Question: Hello every one i am new in android and i want to customize android key board in the following manner. I want to three buttons previous , next & done above the default keyboard of android. Can we customize default keyboard of android in such manner?
thanks in advance
my pic:
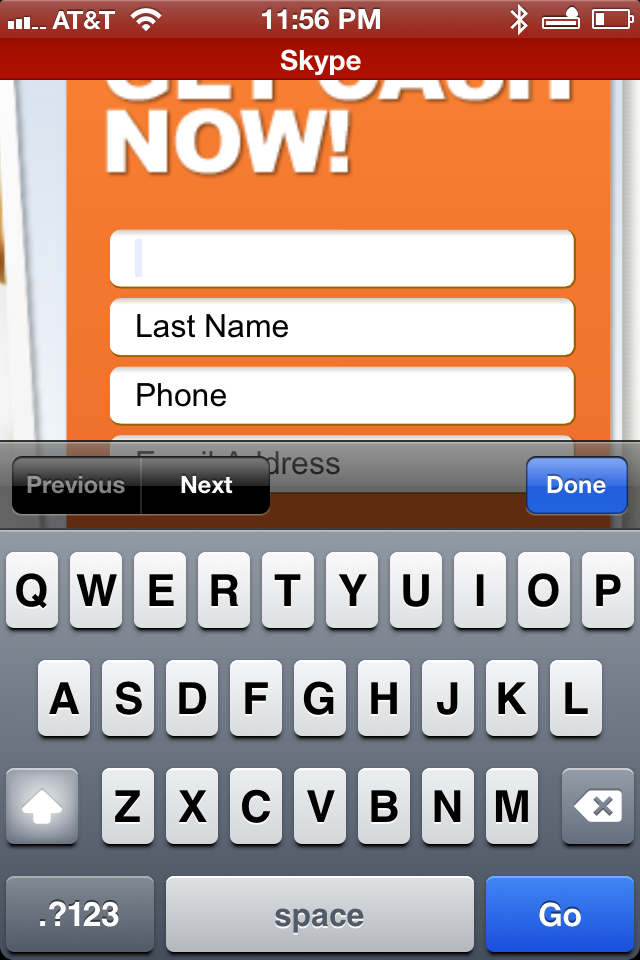
Answer: well after so much of googling and finding various question on stackoverflow i get what i am looking for and i am posting all the thing which i had created .
my activity class
'''
package com.example.demoappkeyboard;
import org.w3c.dom.Text;
import android.app.ActionBar.LayoutParams;
import android.app.Activity;
import android.app.Dialog;
import android.content.Context;
import android.graphics.drawable.ColorDrawable;
import android.os.Bundle;
import android.text.InputType;
import android.view.Menu;
import android.view.View;
import android.view.View.OnClickListener;
import android.view.Window;
import android.view.inputmethod.InputMethodManager;
import android.widget.Button;
import android.widget.EditText;
import android.widget.LinearLayout;
import android.widget.RelativeLayout;
import android.widget.Toast;
public class MainActivity extends Activity {
private EditText ed1,ed2,ed3;
EditText edit3,edit4,edit5;
// private Button sub1 , sub2 , sub3;
private EditText[] bed = {ed1,ed2,ed3};
private static int i = 1,j = 3 , k = 0 ;
@Override
protected void onCreate(Bundle savedInstanceState) {
super.onCreate(savedInstanceState);
setContentView(R.layout.activity_main);
final Dialog alertDialog = new Dialog(MainActivity.this);
ed1 = (EditText) findViewById(R.id.editText1);
ed2 = (EditText) findViewById(R.id.editText2);
ed3 = (EditText) findViewById(R.id.editText3);
edit3 = (EditText) findViewById(R.id.edit3);
ed1.setOnClickListener(new OnClickListener() {
@Override
public void onClick(View v) {
// TODO Auto-generated method stub
initiatePopupWindow("");
}
});
ed2.setOnClickListener(new OnClickListener() {
@Override
public void onClick(View v) {
// TODO Auto-generated method stub
initiatePopupWindow("");
}
});
ed3.setOnClickListener(new OnClickListener() {
@Override
public void onClick(View v) {
// TODO Auto-generated method stub
initiatePopupWindow("");
}
});
}
@Override
public boolean onCreateOptionsMenu(Menu menu) {
// Inflate the menu; this adds items to the action bar if it is present.
getMenuInflater().inflate(R.menu.main, menu);
return true;
}
protected void initiatePopupWindow(String value) {
final String data ="";
final Button sub1,sub2, sub3;
final EditText edit3;
final EditText ed1,ed2,ed3;
final RelativeLayout bottom1;
final Dialog alertDialog = new Dialog(MainActivity.this);
final LinearLayout mainlayout;
alertDialog.requestWindowFeature(Window.FEATURE_NO_TITLE);
alertDialog.getWindow().setBackgroundDrawable(
new ColorDrawable(android.graphics.Color.TRANSPARENT));
alertDialog.setContentView(R.layout.screen_popup);
edit3 = (EditText) alertDialog.findViewById(R.id.edit3);
mainlayout = (LinearLayout)alertDialog.findViewById(R.id.popup_element);
sub1 = (Button) alertDialog.findViewById(R.id.submit1);
sub2 = (Button) alertDialog.findViewById(R.id.submit2);
sub3 = (Button) alertDialog.findViewById(R.id.submit3);
bottom1 = (RelativeLayout) alertDialog.findViewById(R.id.linearLayout3);
Button cancel = (Button) alertDialog.findViewById(R.id.btncancel);
Button submitbtn = (Button) alertDialog.findViewById(R.id.btnsubmit);
ed1=(EditText)findViewById(R.id.editText1);
ed2=(EditText)findViewById(R.id.editText2);
ed3=(EditText)findViewById(R.id.editText3);
if(ed1.hasFocus())
{
String s1 = ed1.getText().toString();
edit3.setText(s1);
edit3.setInputType(InputType.TYPE_CLASS_TEXT);
sub1.setEnabled(true);
}
if(ed2.hasFocus())
{
String s1 = ed2.getText().toString();
edit3.setText(s1);
edit3.setInputType(InputType.TYPE_CLASS_NUMBER);
}
if(ed3.hasFocus())
{
String s1 = ed3.getText().toString();
edit3.setText(s1);
edit3.setInputType(InputType.TYPE_CLASS_TEXT);
}
InputMethodManager imm = (InputMethodManager) getSystemService(Context.INPUT_METHOD_SERVICE);
imm.toggleSoftInput(InputMethodManager.SHOW_FORCED, 0);
if (value.equals("")) {
edit3.setHint("Please enter Username");
} else {
edit3.setText(value);
int textLength = edit3.getText().length();
edit3.setSelection(textLength, textLength);
}
alertDialog.getWindow().setLayout(LayoutParams.WRAP_CONTENT,
LayoutParams.WRAP_CONTENT);
alertDialog.getWindow().setBackgroundDrawable(new ColorDrawable(0));
alertDialog.show();
//edittext click event
edit3.setOnClickListener(new OnClickListener() {
@Override
public void onClick(View v) {
// TODO Auto-generated method stub
bottom1.setVisibility(View.VISIBLE);
sub1.setVisibility(View.VISIBLE);
sub2.setVisibility(View.VISIBLE);
sub3.setVisibility(View.VISIBLE);
}
});
//button click event
submitbtn.setOnClickListener(new OnClickListener() {
@Override
public void onClick(View v) {
if(ed1.hasFocus())
{
String data1 = edit3.getText().toString();
ed1.setText(data1);
edit3.setText(data1);
}
if(ed2.hasFocus())
{
String data1 = edit3.getText().toString();
ed2.setText(data1);
edit3.setText(data1);
}
if(ed3.hasFocus())
{
String data1 = edit3.getText().toString();
ed3.setText(data1);
edit3.setText(data1);
}
final String value = edit3.getText().toString().toUpperCase();
// usern.setText(value);
alertDialog.cancel();
InputMethodManager imm = (InputMethodManager) getSystemService(Context.INPUT_METHOD_SERVICE);
imm.toggleSoftInput(InputMethodManager.HIDE_IMPLICIT_ONLY, 0);
}
});
cancel.setOnClickListener(new OnClickListener() {
@Override
public void onClick(View v) {
alertDialog.cancel();
InputMethodManager imm = (InputMethodManager) getSystemService(Context.INPUT_METHOD_SERVICE);
imm.toggleSoftInput(InputMethodManager.HIDE_IMPLICIT_ONLY, 0);
}
});
sub1.setOnClickListener(new OnClickListener() {
@Override
public void onClick(View v) {
// TODO Auto-generated method stub
if(i==1)
{
ed1.requestFocus();
String s1 = ed1.getText().toString();
edit3.setText(s1);
edit3.setInputType(InputType.TYPE_CLASS_TEXT);
sub1.setEnabled(true);
sub2.setEnabled(false);
//j=3;
}
i++;
if(i==2)
{
ed2.requestFocus();
String s1 = ed2.getText().toString();
edit3.setText(s1);
edit3.setInputType(InputType.TYPE_CLASS_NUMBER);
i=2;
sub1.setEnabled(true);
sub2.setEnabled(true);
}
if(i==3)
{
ed3.requestFocus();
String s1 = ed3.getText().toString();
edit3.setText(s1);
edit3.setInputType(InputType.TYPE_CLASS_TEXT);
//i=0;
sub1.setEnabled(false);
sub2.setEnabled(true);
i=0;
}
}
});
sub2.setOnClickListener(new OnClickListener() {
@Override
public void onClick(View v) {
// TODO Auto-generated method stub
j--;
if(j==1)
{
ed1.requestFocus();
sub2.setEnabled(false);
sub1.setEnabled(true);
String s1 = ed1.getText().toString();
edit3.setText(s1);
edit3.setInputType(InputType.TYPE_CLASS_TEXT);
j=4;
}
if(j==2)
{
sub2.setEnabled(true);
sub1.setEnabled(true);
ed2.requestFocus();
String s1 = ed2.getText().toString();
edit3.setText(s1);
edit3.setInputType(InputType.TYPE_CLASS_NUMBER);
}
if(j==3)
{
sub2.setEnabled(true);
sub1.setEnabled(false);
ed3.requestFocus();
String s1 = ed3.getText().toString();
edit3.setText(s1);
edit3.setInputType(InputType.TYPE_CLASS_TEXT);
}
}
});
sub3.setOnClickListener(new OnClickListener() {
@Override
public void onClick(View v) {
// TODO Auto-generated method stub
InputMethodManager imm = (InputMethodManager)getSystemService(Context.INPUT_METHOD_SERVICE);
imm.hideSoftInputFromWindow(mainlayout.getWindowToken(), 0);
bottom1.setVisibility(View.INVISIBLE);
}
});
}
}
'''
my main.xml
'''
<?xml version="1.0" encoding="utf-8"?>
<LinearLayout android:id="@+id/linearLayout1"
android:layout_width="fill_parent" android:layout_height="fill_parent"
xmlns:android="http://schemas.android.com/apk/res/android"
android:orientation="vertical" android:background="#ffffff">
<RelativeLayout
android:layout_width="fill_parent" android:layout_height="50dp">
</RelativeLayout>
<ScrollView android:layout_width="fill_parent"
android:layout_height="wrap_content" android:layout_weight="1">
<LinearLayout android:id="@+id/linearLayout1"
android:layout_width="fill_parent" android:layout_height="wrap_content"
android:orientation="vertical" android:background="#ffffff"
>
<EditText
android:id="@+id/editText1"
android:layout_width="fill_parent"
android:layout_height="wrap_content"
android:imeOptions="actionNext"
android:text="Name"
android:maxLength="10"
android:inputType="text"
>
</EditText>
<EditText
android:id="@+id/editText2"
android:layout_width="fill_parent"
android:layout_height="wrap_content"
android:imeOptions="actionNext"
android:text="Phone"
android:maxLength="10"
android:inputType="number"
/>
<EditText
android:id="@+id/editText3"
android:layout_width="fill_parent"
android:layout_height="wrap_content"
android:layout_alignParentBottom="true"
android:layout_alignParentLeft="true"
android:layout_marginBottom="14dp"
android:imeOptions="actionNext"
android:text="Email"
android:maxLength="10"
android:inputType="text"
>
<requestFocus />
</EditText>
</LinearLayout>
</ScrollView>
<!--for bottom bar -->
<RelativeLayout android:layout_height="50dp"
android:gravity="center" android:layout_width="match_parent"
android:id="@+id/linearLayout2" android:background="#ffffff"
>
</RelativeLayout>
</LinearLayout>
'''
my screen_popup.xml
'''
<?xml version="1.0" encoding="utf-8"?>
<LinearLayout xmlns:android="http://schemas.android.com/apk/res/android"
android:id="@+id/popup_element"
android:layout_width="fill_parent"
android:layout_height="fill_parent"
android:orientation="vertical"
android:weightSum="1" >
<LinearLayout
android:layout_width="fill_parent"
android:layout_height="wrap_content"
android:layout_margin="15dp"
android:layout_weight=".2"
android:gravity="bottom|center_horizontal"
android:orientation="vertical"
>
<EditText
android:id="@+id/edit3"
android:layout_width="fill_parent"
android:layout_height="wrap_content"
android:paddingLeft="5dp"
android:maxLength="10"
android:singleLine="true"
android:inputType="text"
>
<requestFocus />
</EditText>
<EditText
android:layout_width="fill_parent"
android:layout_height="wrap_content"
android:paddingLeft="5dp"
android:maxLength="10"
android:singleLine="true"
android:inputType="text"
android:visibility="invisible"
>
</EditText>
<EditText
android:layout_width="fill_parent"
android:layout_height="wrap_content"
android:paddingLeft="5dp"
android:maxLength="10"
android:singleLine="true"
android:inputType="text"
android:visibility="invisible"
>
</EditText>
<LinearLayout
android:layout_width="fill_parent"
android:layout_height="wrap_content"
android:layout_weight=".1"
/>
</LinearLayout>
<LinearLayout
android:layout_width="match_parent"
android:layout_height="wrap_content"
android:layout_margin="5dp"
android:layout_weight=".8"
android:orientation="horizontal"
android:weightSum="2"
android:layout_marginTop="10dp"
>
<LinearLayout
android:layout_width="fill_parent"
android:layout_height="wrap_content"
android:layout_margin="5dp"
android:layout_weight="1"
android:gravity="center" >
<Button
android:id="@+id/btnsubmit"
android:layout_width="137dp"
android:layout_height="40dp"
android:text="Submit"
android:textColor="#000000" />
</LinearLayout>
<LinearLayout
android:layout_width="fill_parent"
android:layout_height="wrap_content"
android:layout_margin="5dp"
android:layout_weight="1"
android:gravity="center" >
<Button
android:id="@+id/btncancel"
android:layout_width="137dp"
android:layout_height="40dp"
android:text="Cancel"
android:textColor="#000000" />
</LinearLayout>
</LinearLayout>
<RelativeLayout android:layout_height="50dp"
android:gravity="bottom" android:layout_width="match_parent"
android:id="@+id/linearLayout3" android:background="#ffffff"
android:visibility="invisible"
>
<LinearLayout
android:layout_width="fill_parent"
android:layout_height="wrap_content"
android:weightSum="1"
android:orientation="horizontal"
>
<Button
android:id="@+id/submit1"
android:layout_width="0dp"
android:layout_height="wrap_content"
android:text="Next"
android:visibility="invisible"
android:layout_weight=".3"
android:layout_gravity="left"
>
</Button>
<Button
android:id="@+id/submit2"
android:layout_width="0dp"
android:layout_height="wrap_content"
android:text="Previous"
android:visibility="invisible"
android:layout_weight=".3"
android:layout_gravity="center"
>
</Button>
<Button
android:id="@+id/submit3"
android:layout_width="0dp"
android:layout_height="wrap_content"
android:text="Done"
android:visibility="invisible"
android:layout_weight=".3"
android:layout_gravity="center"
>
</Button>
</LinearLayout>
</RelativeLayout>
</LinearLayout>
'''